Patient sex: F
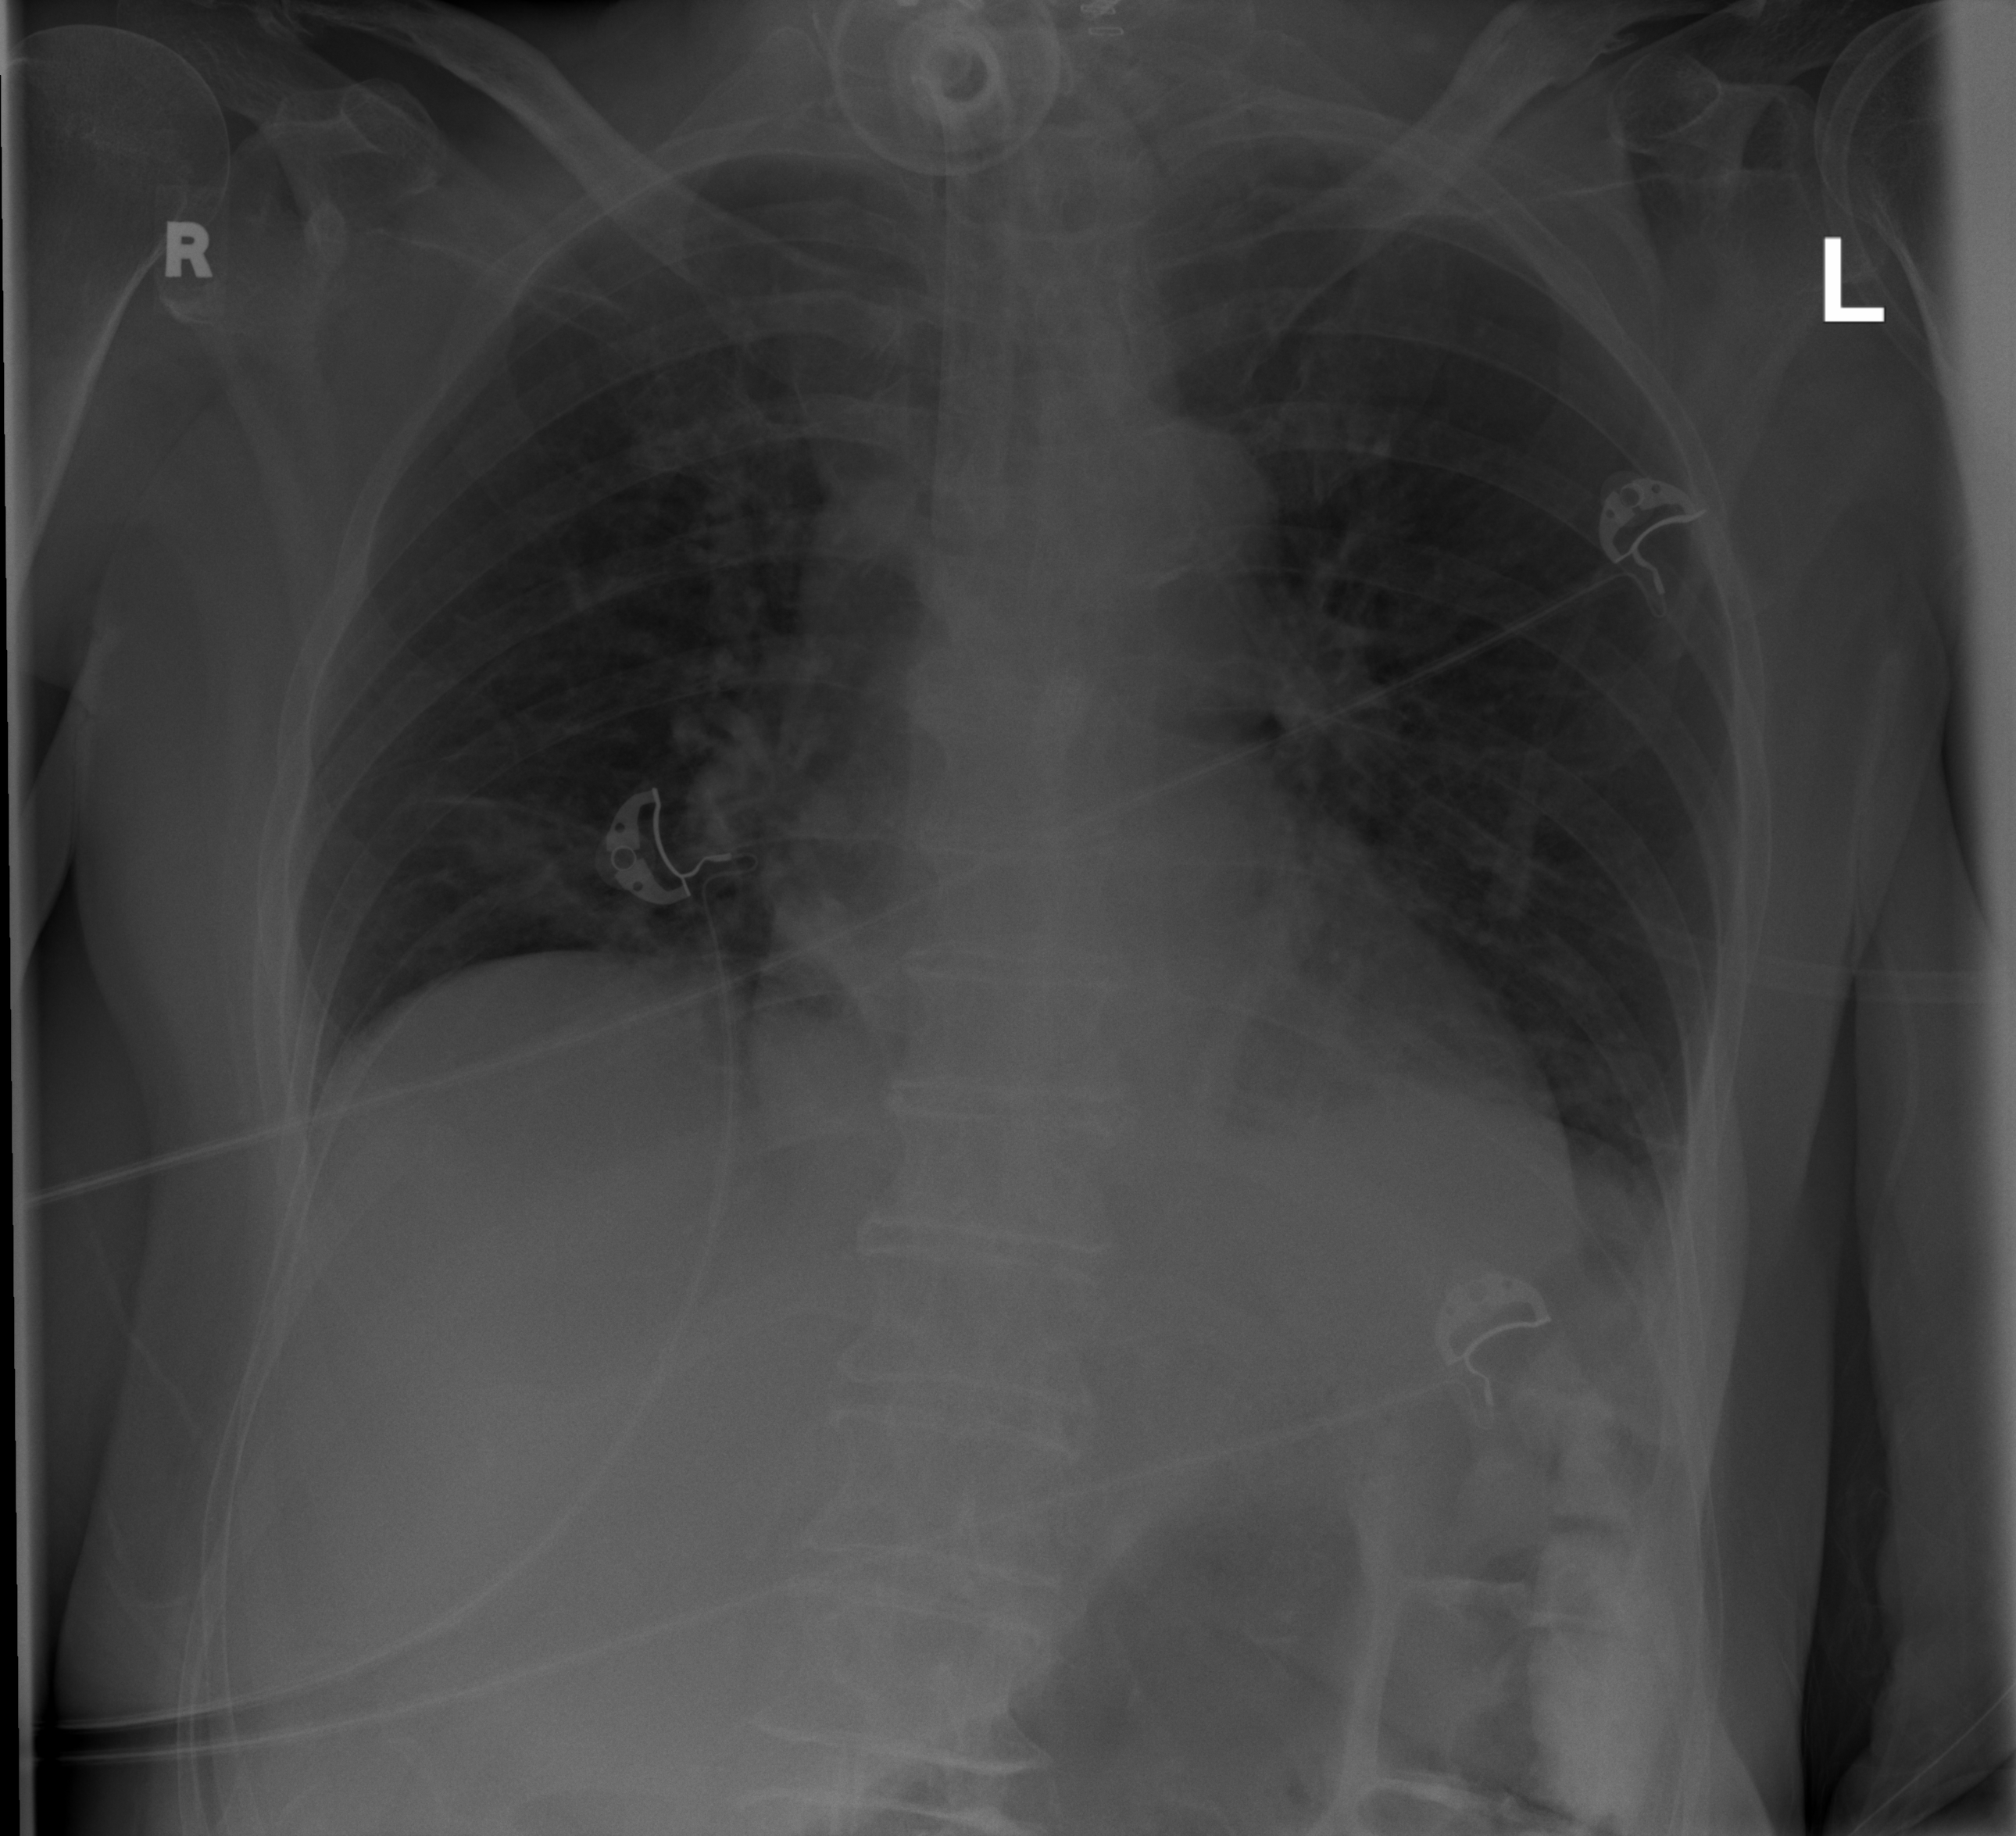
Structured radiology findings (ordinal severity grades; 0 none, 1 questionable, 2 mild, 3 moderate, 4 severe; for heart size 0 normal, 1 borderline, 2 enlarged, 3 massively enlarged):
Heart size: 2
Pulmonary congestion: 0
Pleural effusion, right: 1
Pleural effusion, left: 1
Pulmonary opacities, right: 2
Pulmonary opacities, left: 0
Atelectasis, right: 2
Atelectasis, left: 2